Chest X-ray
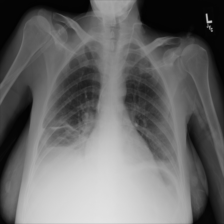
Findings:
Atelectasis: positive
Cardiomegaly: negative
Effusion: negative
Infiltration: negative
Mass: negative
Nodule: negative
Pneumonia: negative
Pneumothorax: negative
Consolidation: negative
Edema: negative
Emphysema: negative
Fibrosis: negative
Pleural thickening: negative
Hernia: negative